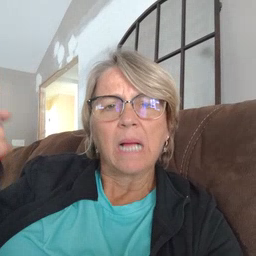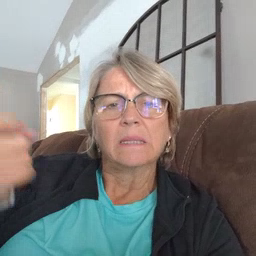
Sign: because